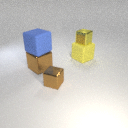
small yellow metal cube to the right of large blue rubber cube